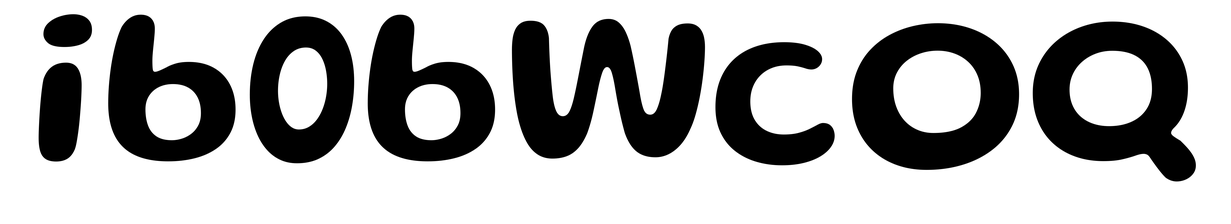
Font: Gluten_Medium